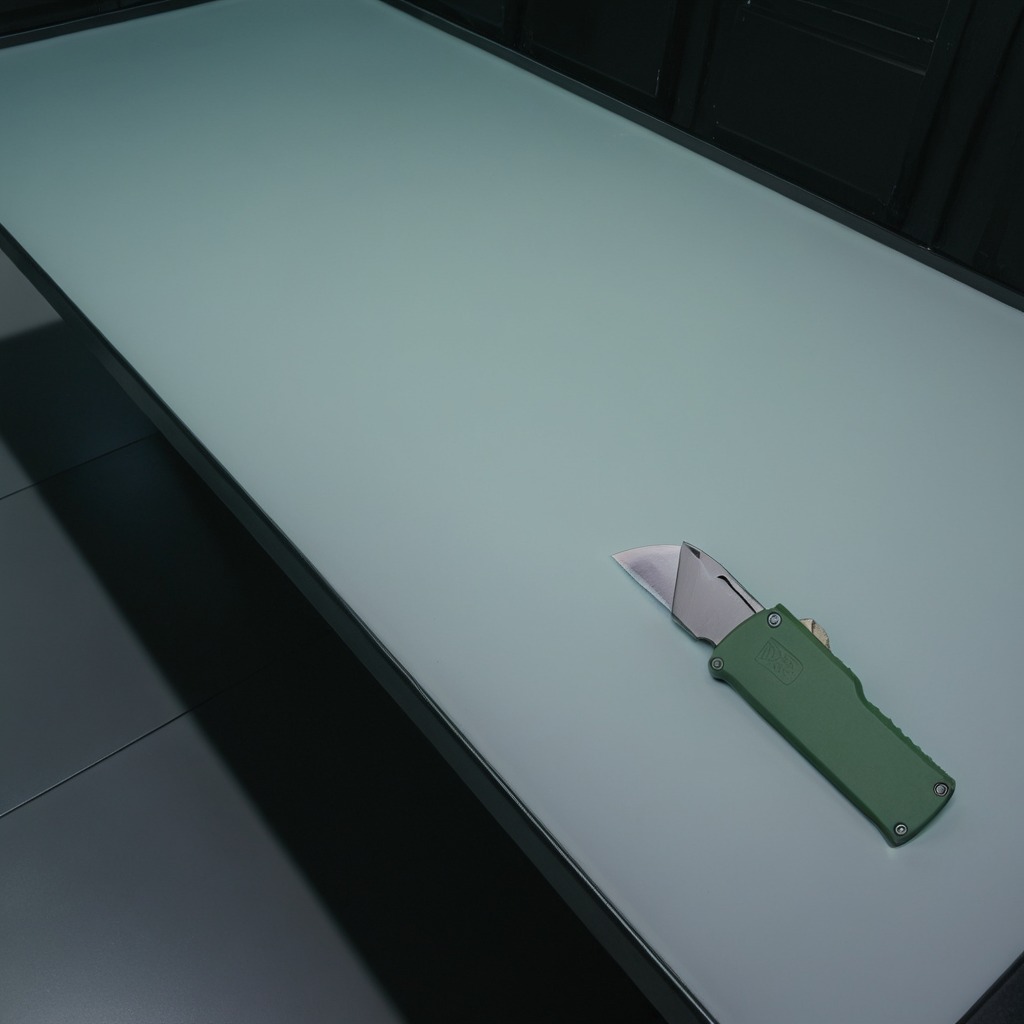
A utility knife lies on a clean empty table in a railway signal maintenance room lit by harsh overhead fluorescents photorealistic surface textures crisp shadows high dynamic range